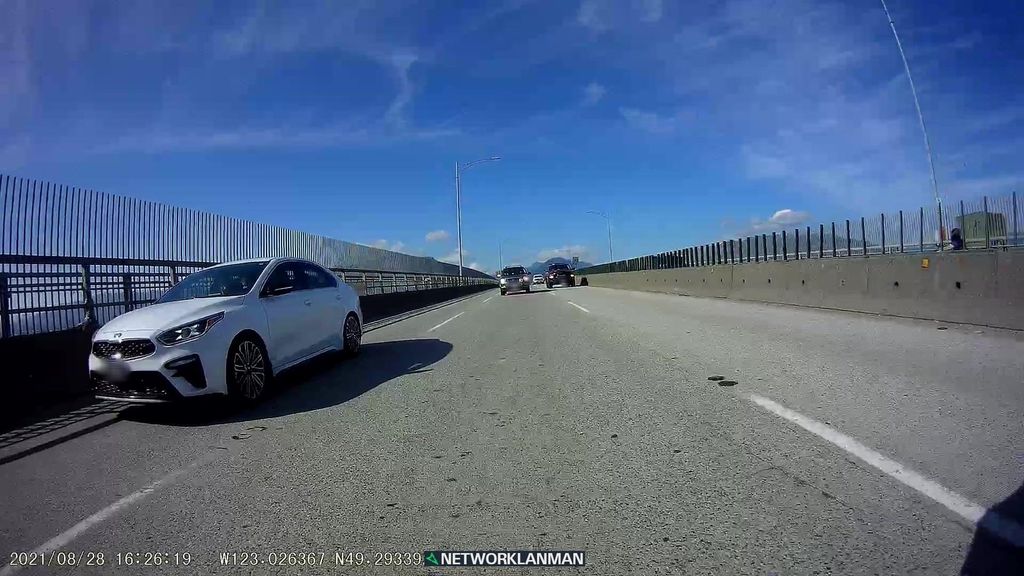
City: vancouver